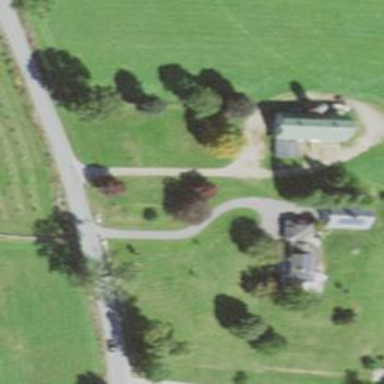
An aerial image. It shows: Residential driveway used as service road.